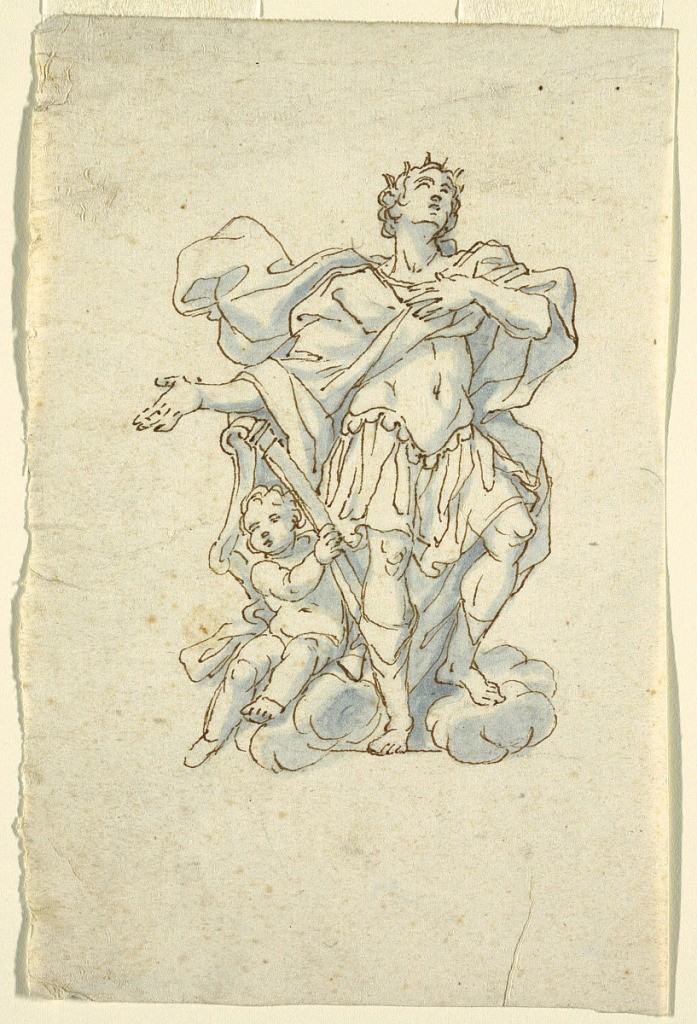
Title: King David
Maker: Bicchierari, Antonio, Italian, 1706 - 1751
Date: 1750–66
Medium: Brush and blue wash, pen and brown ink on off-white laid paper
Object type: Drawing
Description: The youthful king is standing upon clouds and gazing upward in ecstasy. A seated putto holds the harp, at left.